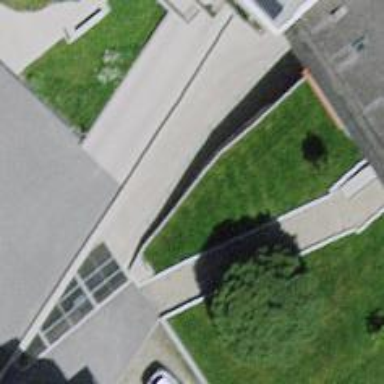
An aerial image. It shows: Retaining wall.